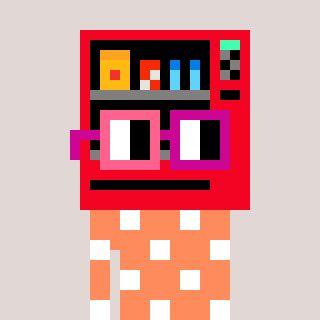
a pixel art character with square pink and red glasses, a vending machine-shaped head and a peachy-colored body on a warm background